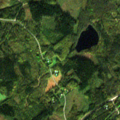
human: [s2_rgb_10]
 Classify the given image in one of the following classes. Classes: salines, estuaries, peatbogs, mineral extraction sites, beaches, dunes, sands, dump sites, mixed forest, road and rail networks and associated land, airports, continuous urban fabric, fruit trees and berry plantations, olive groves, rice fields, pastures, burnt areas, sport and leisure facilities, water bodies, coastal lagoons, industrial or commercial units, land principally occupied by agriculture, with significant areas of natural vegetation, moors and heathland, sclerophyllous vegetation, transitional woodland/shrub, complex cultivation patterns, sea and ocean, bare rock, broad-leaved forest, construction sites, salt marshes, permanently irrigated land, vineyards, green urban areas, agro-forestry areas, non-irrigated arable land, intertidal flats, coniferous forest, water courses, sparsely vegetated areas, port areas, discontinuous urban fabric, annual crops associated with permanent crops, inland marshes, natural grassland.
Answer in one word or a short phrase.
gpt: broad-leaved forest, coniferous forest, mixed forest